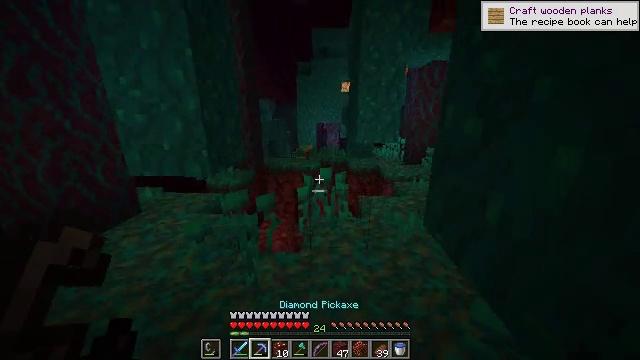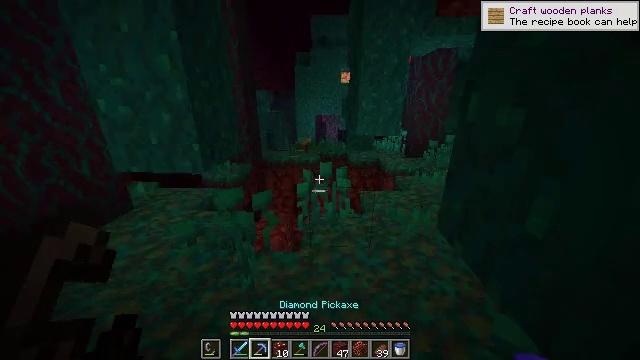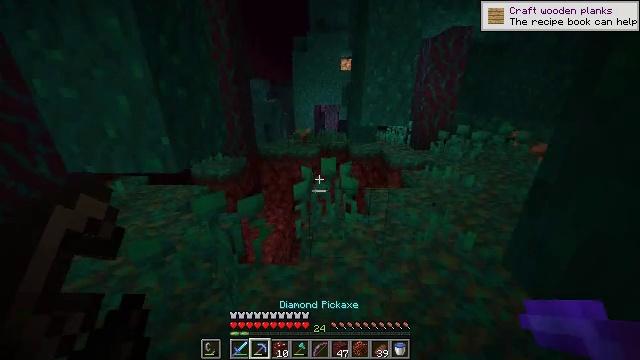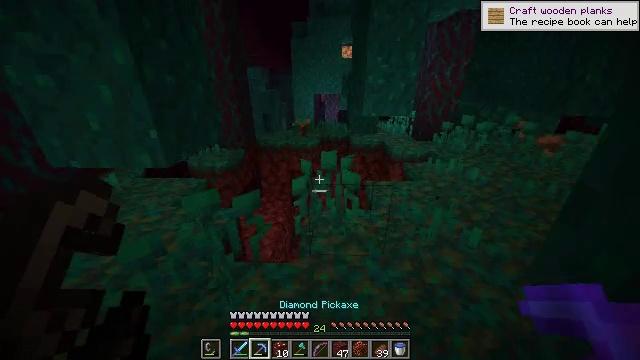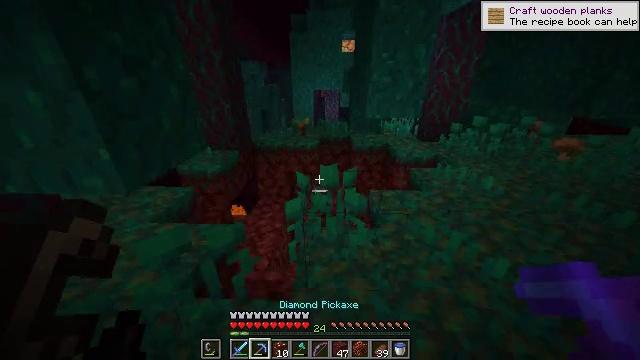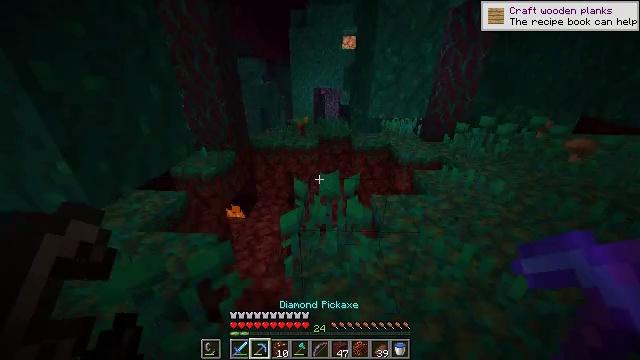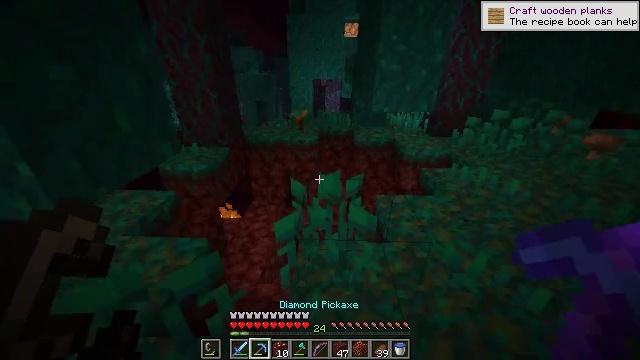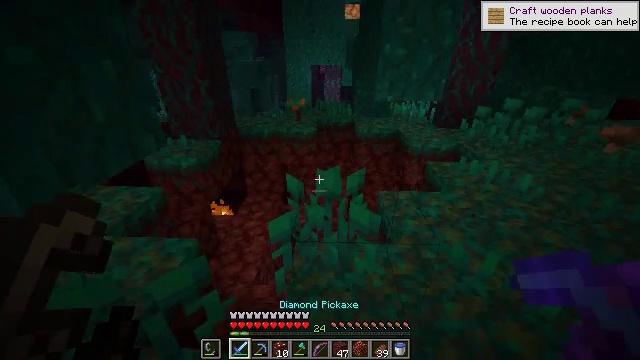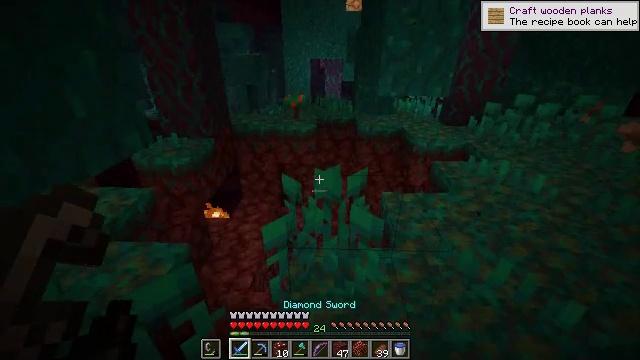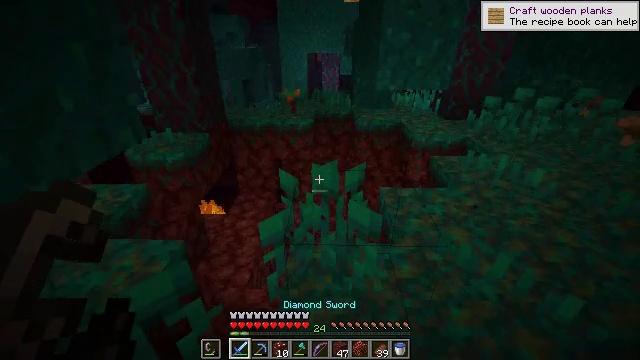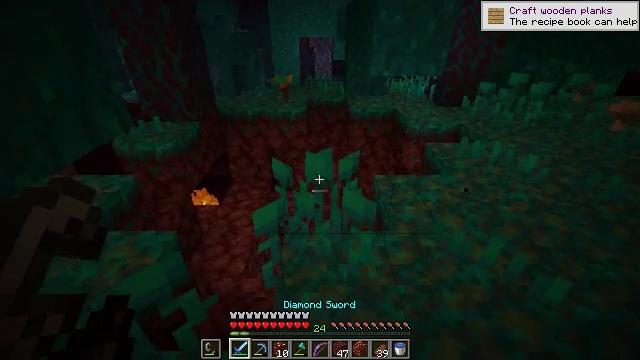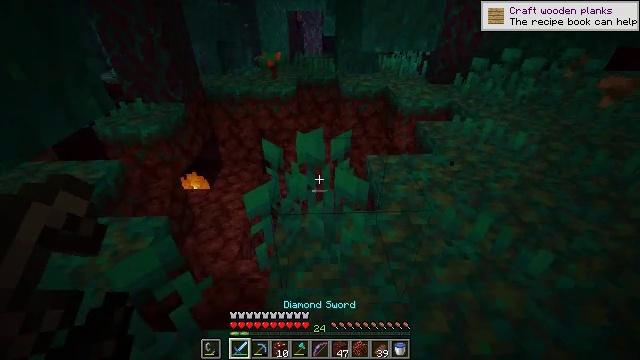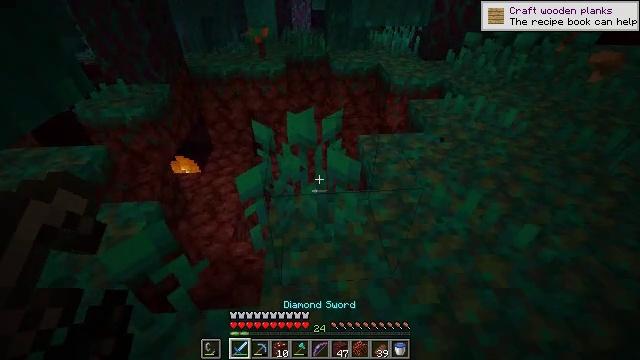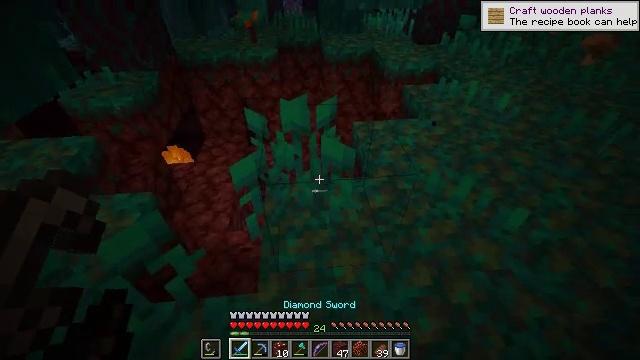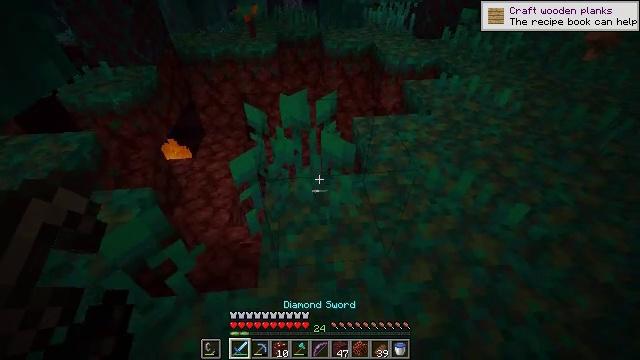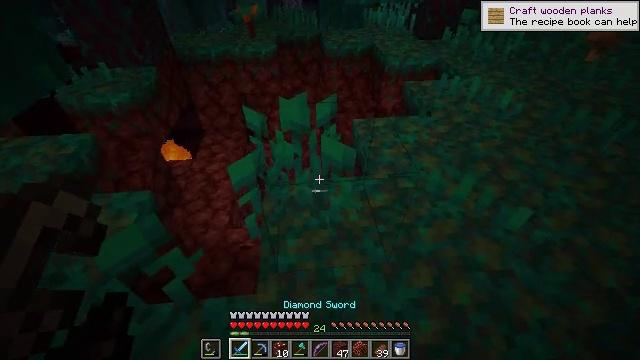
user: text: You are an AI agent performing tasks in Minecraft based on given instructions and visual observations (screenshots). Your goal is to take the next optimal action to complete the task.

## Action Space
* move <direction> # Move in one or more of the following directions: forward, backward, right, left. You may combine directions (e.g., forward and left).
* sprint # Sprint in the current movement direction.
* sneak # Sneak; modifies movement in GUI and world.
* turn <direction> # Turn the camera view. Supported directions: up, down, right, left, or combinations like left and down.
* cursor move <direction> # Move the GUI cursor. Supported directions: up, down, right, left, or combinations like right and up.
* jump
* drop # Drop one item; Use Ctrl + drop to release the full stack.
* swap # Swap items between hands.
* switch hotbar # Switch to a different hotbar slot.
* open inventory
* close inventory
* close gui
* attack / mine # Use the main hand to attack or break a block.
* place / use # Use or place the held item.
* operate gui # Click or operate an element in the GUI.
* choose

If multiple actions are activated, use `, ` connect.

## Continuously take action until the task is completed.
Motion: motion action
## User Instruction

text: Extinguish the fire.
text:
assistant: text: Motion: move forward, sprint, turn down
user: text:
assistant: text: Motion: move forward, sprint, turn down
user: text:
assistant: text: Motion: move forward, sprint, turn down
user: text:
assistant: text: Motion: move forward
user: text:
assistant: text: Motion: no_op
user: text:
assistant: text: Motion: no_op
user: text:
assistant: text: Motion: turn down, switch to hotbar 1
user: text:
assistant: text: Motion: switch to hotbar 1
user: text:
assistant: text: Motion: turn down, switch to hotbar 1
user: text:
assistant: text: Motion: turn right and down
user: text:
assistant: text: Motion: turn right and down
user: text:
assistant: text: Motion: turn right and down
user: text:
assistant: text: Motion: turn right and down
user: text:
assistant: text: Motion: no_op
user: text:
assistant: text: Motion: move forward
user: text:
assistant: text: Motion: move forward
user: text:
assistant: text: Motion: move forward
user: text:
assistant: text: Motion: move forward and move right, turn down
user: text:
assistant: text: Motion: move forward and move right, turn left
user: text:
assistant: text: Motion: move forward and move right
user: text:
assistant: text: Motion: move forward and move right, turn left
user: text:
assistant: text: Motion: move forward and move right, turn left
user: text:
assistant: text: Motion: move forward and move right, turn left and down
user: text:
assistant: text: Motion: move forward, turn left
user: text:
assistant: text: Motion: move forward, turn left and down
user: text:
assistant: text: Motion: move forward, turn left and down
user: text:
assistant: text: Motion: turn left and down
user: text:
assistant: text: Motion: turn left and down
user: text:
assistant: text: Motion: turn left and down
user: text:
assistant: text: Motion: turn left and down